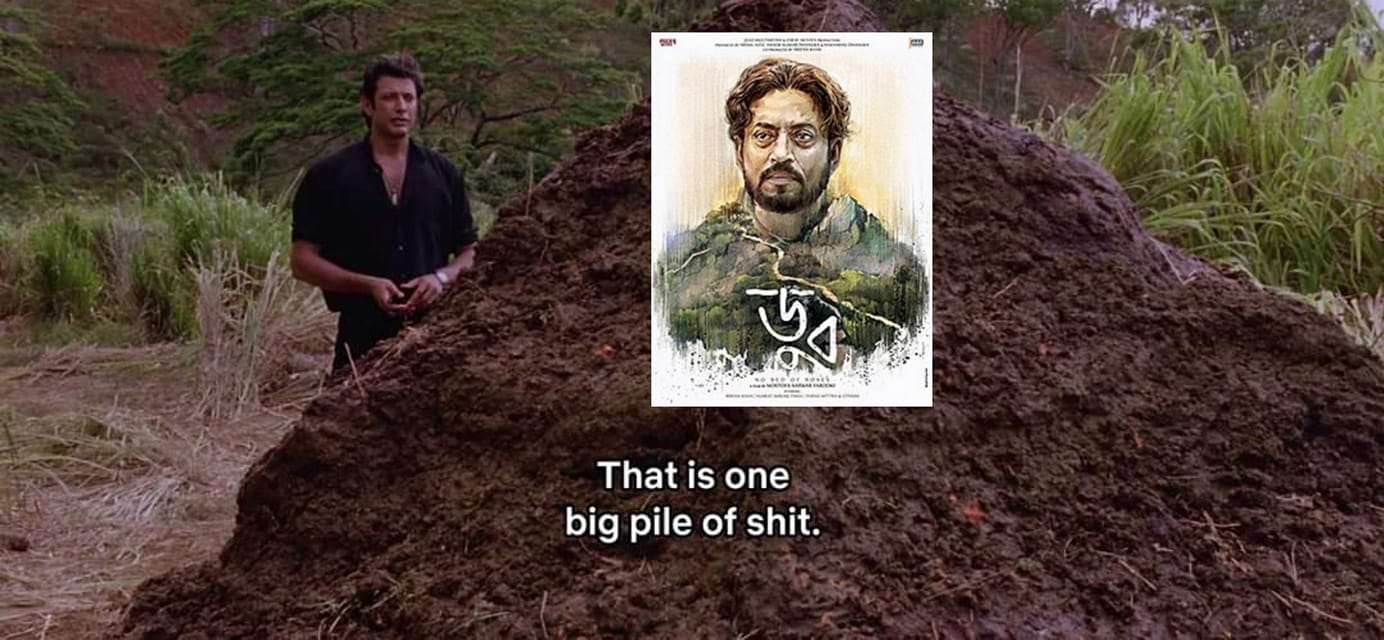
Caption: That is one big pile of shit.
Label: hate